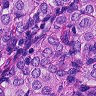
Metastatic tissue present: yes